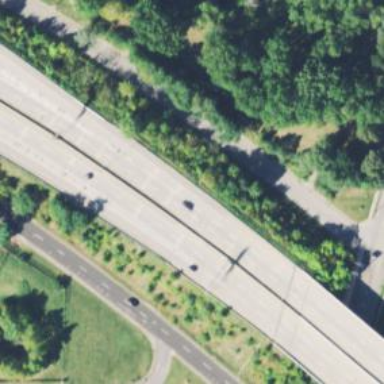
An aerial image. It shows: Motorway.